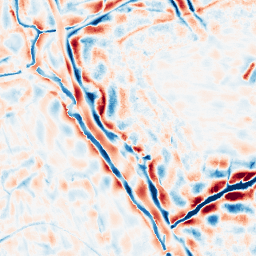
Category: wavelet
Decomposition family: wavelet_dwt
Decomposition parameters: wavelet: db8
level: 4
Upsampling method: regularized
Upsampling parameters: scale: 4
lambda_reg: 0.001
Upsampling scale: 4